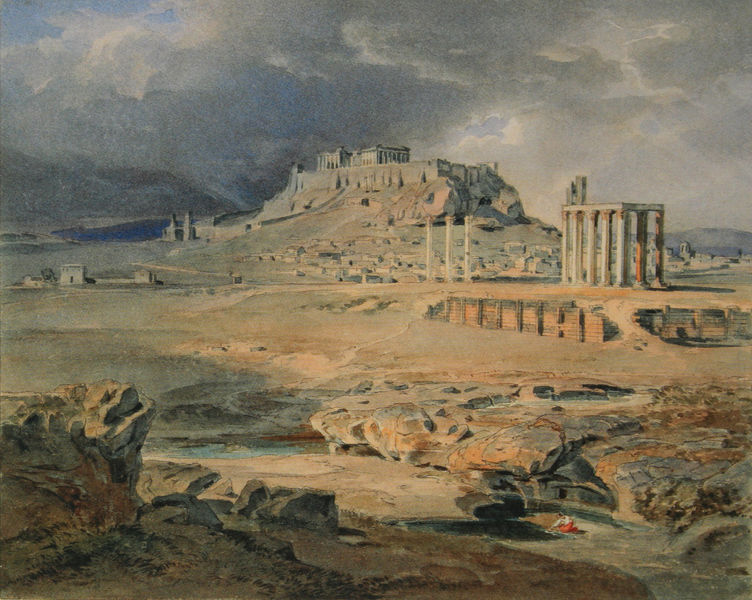
Titel: Athen - Akropolis und Olympeion
Künstler: Carl Rottmann
Standort: München
Institution: Staatliche Graphische Sammlung
Schlagwörter: berg, blau, dunkel, felsen, gemälde, gewitter, himmel, mann, meer, schatten, wasser, wolken, aquarell, fluss, landschaft, mädchen, ocker, sand, see, stadt, teich, ufer, braun, frau, grau, hell, licht, marmor, orange, pastell, schwarz, säule, säulen, türkis, weiss, zeichnung, dach, gebäude, gras, haus, rasen, rot, schloss, weg, wiese, wolke, beige, rock, mensch, stein, steine, bach, dämmerung, erde, hügel, natur, weite, busch, flach, gewässer, sonne, wege, rosa, anhöhe, turm, bewölkt, italien, trocken, berge, fels, gebirge, modern, wüste, mauer, romantik, sturm, unwetter, wetter, woken, bucht, tusche, ruine, antike, burg, knien, ruinen, rom, karg, olymp, griechenland, tempel, plateau, huntergrund, gewölk, erhöhung, römisch, athen, klassisch, akropolis, historisch, säulengang, distanz, stad, häugel, polis, turmm, kalssisch, baumlos, antieke, säiöen